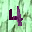
Label: 4